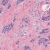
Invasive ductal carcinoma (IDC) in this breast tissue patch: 1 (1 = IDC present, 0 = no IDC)